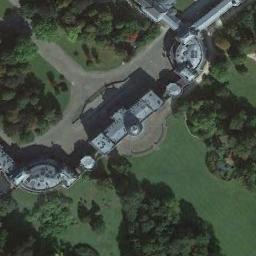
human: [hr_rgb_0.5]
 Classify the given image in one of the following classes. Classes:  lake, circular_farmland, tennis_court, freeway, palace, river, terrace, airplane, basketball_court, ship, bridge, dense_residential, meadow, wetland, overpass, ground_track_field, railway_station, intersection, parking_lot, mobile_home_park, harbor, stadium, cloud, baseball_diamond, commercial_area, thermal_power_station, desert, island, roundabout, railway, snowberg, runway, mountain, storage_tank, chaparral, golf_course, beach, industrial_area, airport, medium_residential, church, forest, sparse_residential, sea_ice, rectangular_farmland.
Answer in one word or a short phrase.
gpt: palace